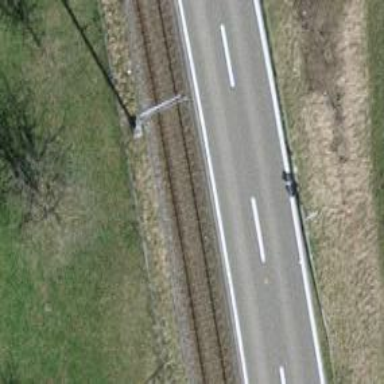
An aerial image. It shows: Primary highway.